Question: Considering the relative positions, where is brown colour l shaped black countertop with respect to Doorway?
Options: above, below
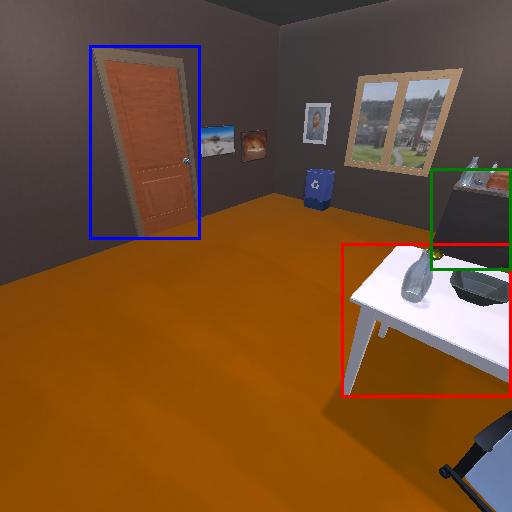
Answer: above